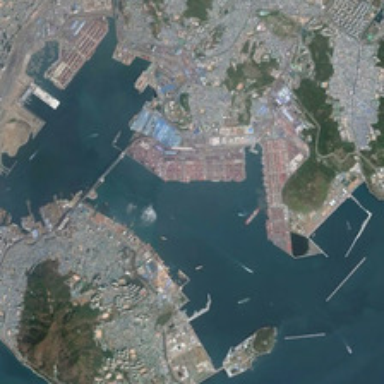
Some boats are in a large port surrounded by many buildings .